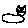
Label: cat